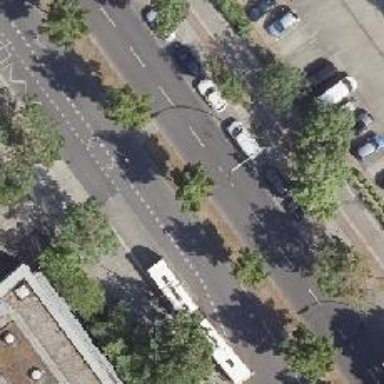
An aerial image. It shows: Beautiful avenue lined with deciduous broadleaved trees.